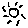
Label: sun